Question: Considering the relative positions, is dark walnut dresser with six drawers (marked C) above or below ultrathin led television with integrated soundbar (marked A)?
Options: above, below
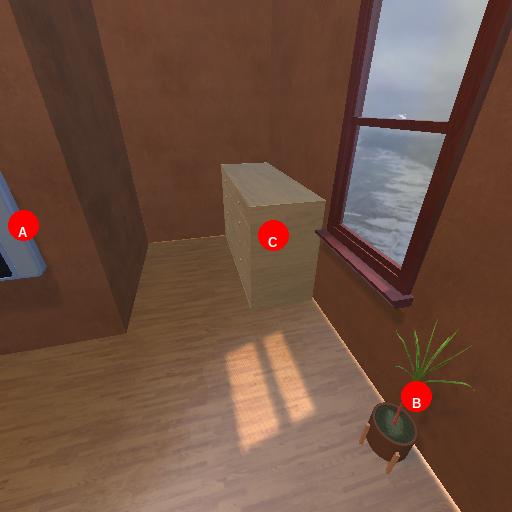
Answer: above